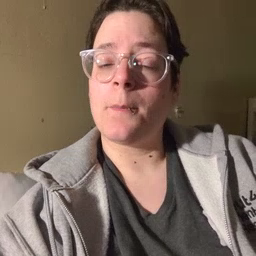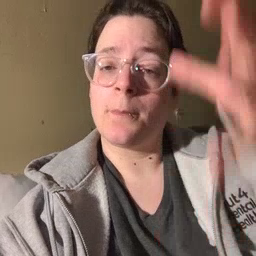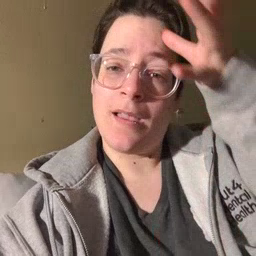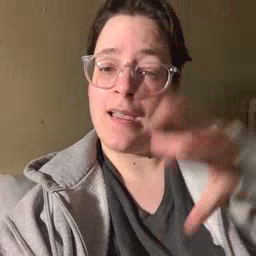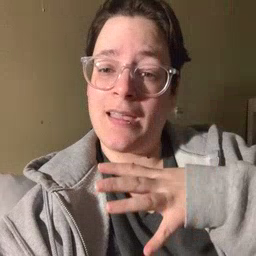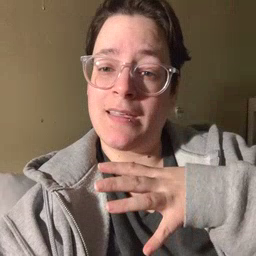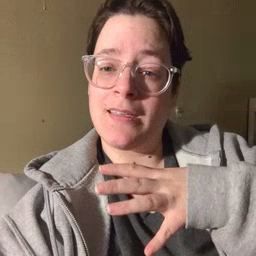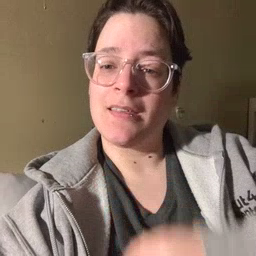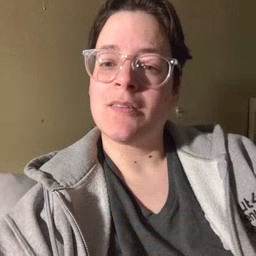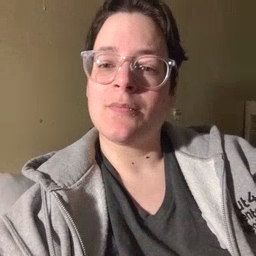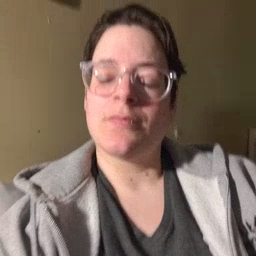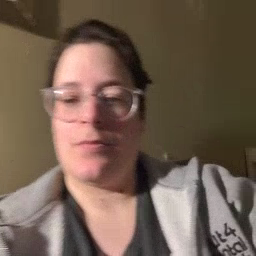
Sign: man